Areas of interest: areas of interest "Commercial service"
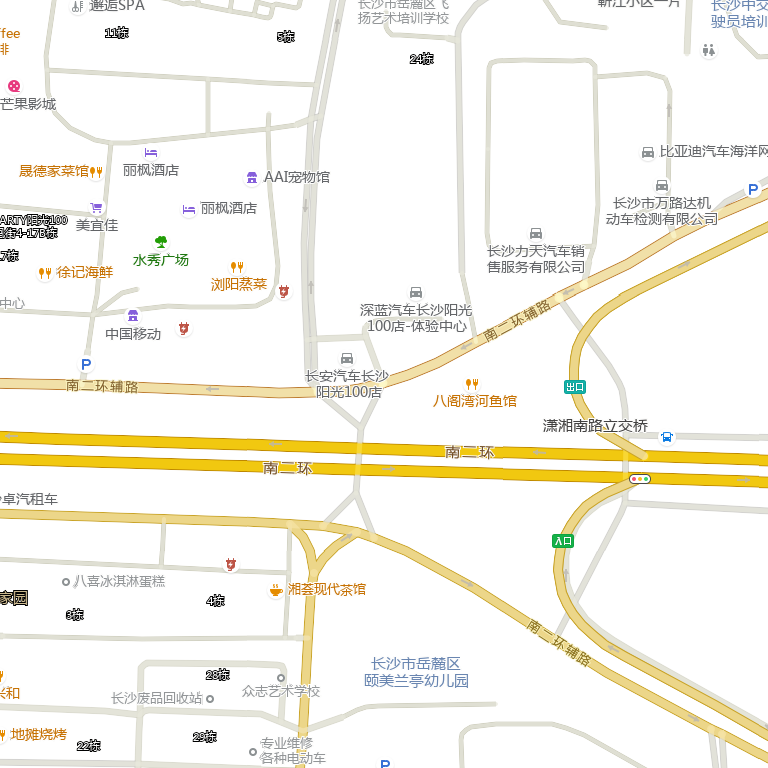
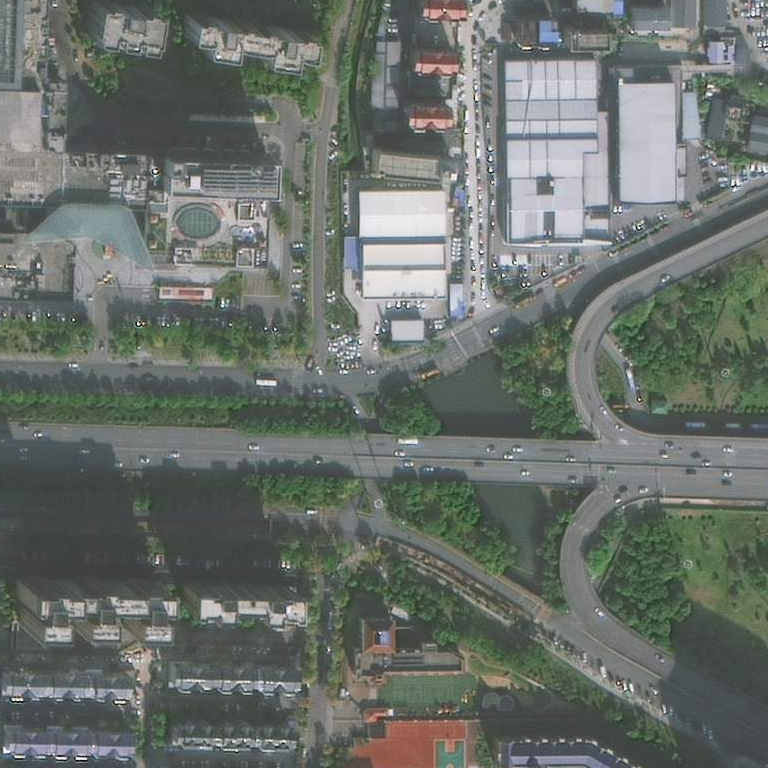